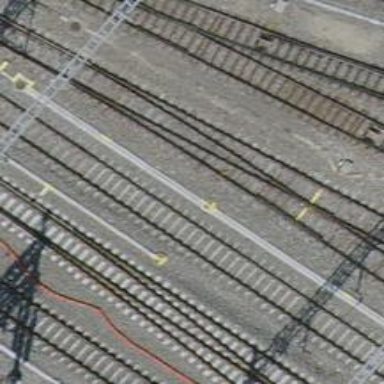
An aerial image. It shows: Single-track electrified railway siding with contact line for service.